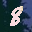
Label: 8